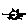
Label: cat